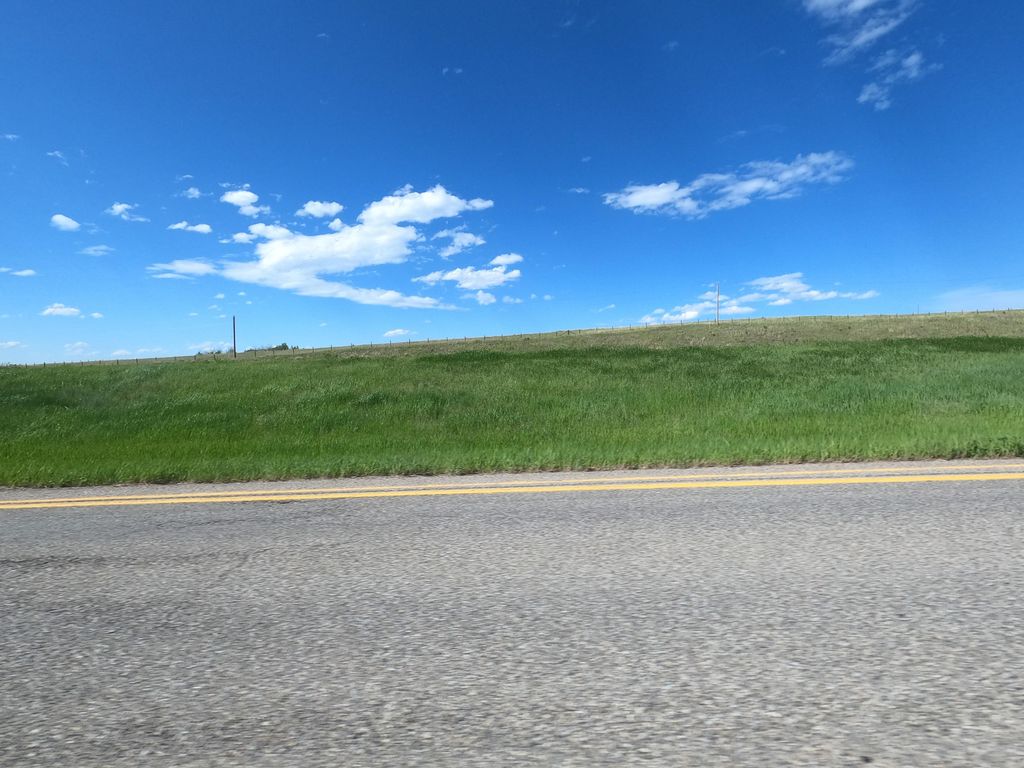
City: calgary